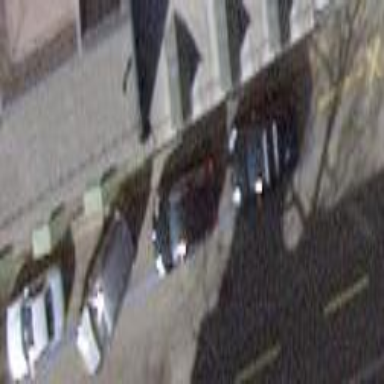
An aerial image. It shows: Parking lane for vehicles.